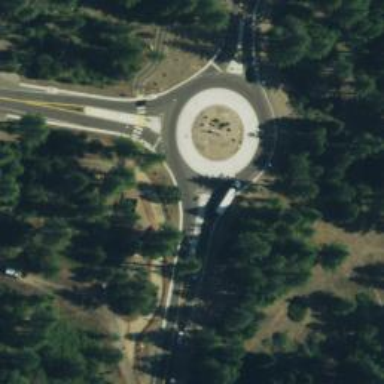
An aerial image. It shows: Primary highway with asphalt surface leading to roundabout.